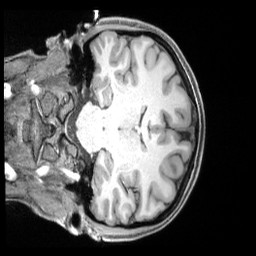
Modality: T1w
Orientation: coronal
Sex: female
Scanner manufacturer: siemens
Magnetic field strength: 3 T
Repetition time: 2.4 s
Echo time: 0.00222 s